Question: The last time I had my Windows Store app open (last night), I had a XAML error in it. I (tried to) open it tonight to try to fix it, but got all kinds of errors about things not being able to be loaded. Here are the important excerpts from the ActivityLog.xml file:
460
2014/12/25 01:39:17.198
Error
VisualStudio
SetSite failed for package [LocalHistoryPackage]
{3A6E8827-8C64-42EC-B83A-9CA32DA7BBF5}
---
80131500
No exports were found that match the constraint:
ContractName Microsoft.VisualStudio.Text.ITextDocumentFactoryService
RequiredTypeIdentity Microsoft.VisualStudio.Text.ITextDocumentFactoryService
. . .
935
2014/12/25 01:43:39.091
Error
VisualStudio
SetSite failed for package [LocalHistoryPackage]
{3A6E8827-8C64-42EC-B83A-9CA32DA7BBF5}
---
80131500
No exports were found that match the constraint:
ContractName
Microsoft.VisualStudio.Text.ITextDocumentFactoryService
RequiredTypeIdentity
Microsoft.VisualStudio.Text.ITextDocumentFactoryService
'''
. . .
'''
937
2014/12/25 01:43:39.092
Warning
VisualStudio
Package failed to load; error message suppressed by skip flag
{3A6E8827-8C64-42EC-B83A-9CA32DA7BBF5}
'''
. . .
'''
966
2014/12/25 01:43:52.147
Error
VisualStudio
SetSite failed for package [Microsoft.VisualStudio.Editor.Implementation.EditorPackage]
{E269B994-EF71-4CE0-8BCD-581C217372E8}
---
80131500
No exports were found that match the constraint:
ContractName
Microsoft.VisualStudio.Utilities.IContentTypeRegistryService
RequiredTypeIdentity
Microsoft.VisualStudio.Utilities.IContentTypeRegistryService
I shut VS down, reopened it and the project and, although I didn't see all those err msgs, and the project was ostensibly open, there was nothing in the Solution Explorer (no files displayed). I tried opening MainPage via File > Open, but that just resulted in another err msg.
The only other thing that changed the last time I had the project open was that I updated SQLite from version 3.8.7.1 to 3.8.7.2
What could be the solution (no pun intended)?
## UPDATE
On trying to shut down Visual Studio, I got over and over again: "No exports were found that match the constraint...(bla bla bla)" until I had to stop it via Ctrl+Alt+Del
## UPDATE 2
Here's what's even more bizarre: I can open the project and, although Solution Explorer is completely empty/no files
visible, if I build the project via Ctrl+Shift+B, it does give me the errors in the Error List (XAML errors in MainPage.xaml).
2-clicking them brings up nothing in the editor, though.
If I try to open MainPage.xaml, I get this:

But, although I just saved this file (the screen shot above), the date on it is 10/19/2014 - more than two months in the past. What the...?!?
What must I do to get this back to normal?
## UPDATE 3
I do see this with the Team Explorer tab open (this app is not under version control):
'''
Page '3185ed96-1cbd-4381-a439-636973542e50' not found.
'''
I fixed the XAML issue by opening MainPage.xaml in Notepad ++ and changing the XAML around. I was then able to successfully build the app in Visual Studio, but trying to run the app caused VS to crash and then start up again (still with no files in Solution Explorer).
## UPDATE 4
Now I get, "Package Designer Package failed to load" when I try to open MainPage.xaml via File > Open in VS 2013...
## UPDATE 5
Now I can run the app (sort of); F5 causes the splash screen to display, and then it just goes gray-black. When I Alt+F4 to shut that down, VS starts back up again (apparently after shutting down - I intended to only shut down my running app, not Visual Studio.
AutoHistory tells me:
'''
An exception was encountered while constructing the content of this frame. This information is also logged in "C:\Users\Clay\AppData\Roaming\Microsoft\VisualStudio\12.0\ActivityLog.xml".
Exception details:
System.Exception: Exception of type 'System.Exception' was thrown.
at Microsoft.VisualStudio.Shell.Interop.IVsShell5.LoadPackageWithContext(Guid& packageGuid, Int32 reason, Guid&
context)
at Microsoft.VisualStudio.Platform.WindowManagement.WindowFrame.GetPackage()
at Microsoft.VisualStudio.Platform.WindowManagement.WindowFrame.ConstructContent()
'''
Anyway, I then notice that I do have a (literal) red flag, and mashing it shows me an "Renew your developer license" message.
I was able to update my dev license, but my solution is still wacky in the same ways as before.
## UPDATE 6
Answering Walt Ritscher, I get this in AutoHistory on starting VS (no solution opened):
'''
Exception details:
System.Exception: Exception of type 'System.Exception' was thrown.
at Microsoft.VisualStudio.Shell.Interop.IVsShell5.LoadPackageWithContext(Guid& packageGuid, Int32 reason, Guid& context)
at Microsoft.VisualStudio.Platform.WindowManagement.WindowFrame.GetPackage()
at Microsoft.VisualStudio.Platform.WindowManagement.WindowFrame.ConstructContent()
'''
Then, when opening another project that was working fine the last time I had it open, it, too, shows no files in the Solution Explorer. If I try to run it, I get that same "No exports were found" err msg.
So VS itself is hosed, it seems. What need I do? Uninstall/reinstall?
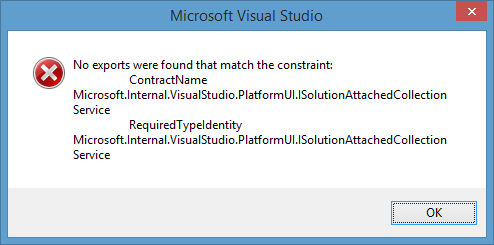
Answer: It seems likely that your VS install is hosed. You can try a repair first, before doing a reinstall.